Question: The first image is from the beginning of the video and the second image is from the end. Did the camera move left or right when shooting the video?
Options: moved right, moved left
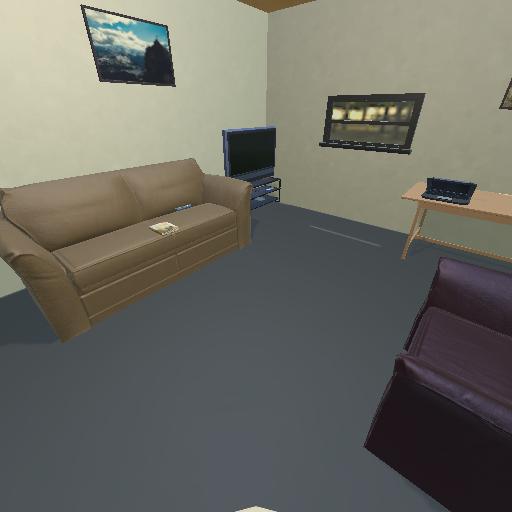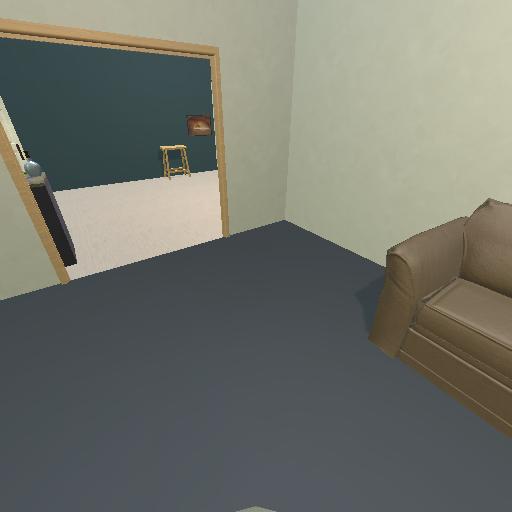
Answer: moved right